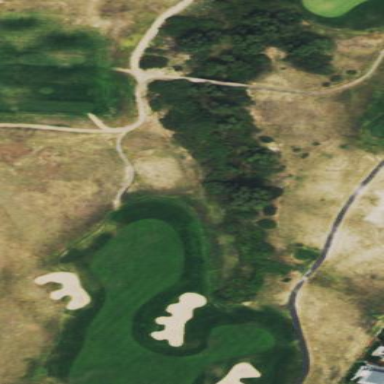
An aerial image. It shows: Scenic view of water hazard on golf course. The natural water feature adds beauty to the landscape.